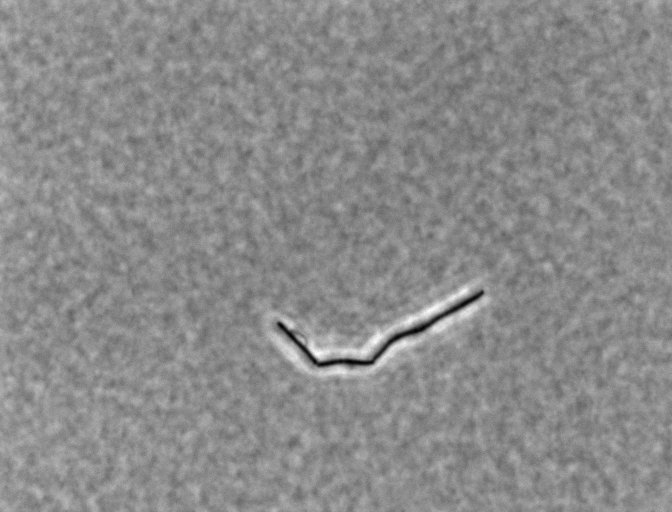
Bacillus subtilis